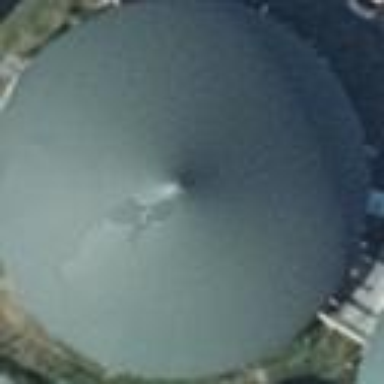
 serving as digester building with power generator."